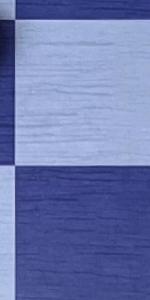
Label: Empty